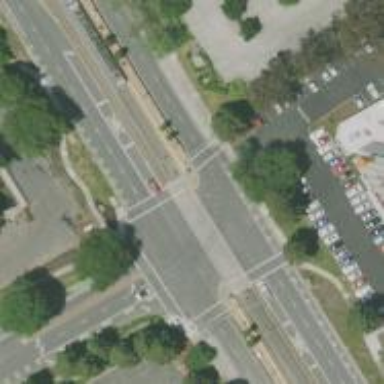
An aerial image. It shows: Solid stop line on the road marking.